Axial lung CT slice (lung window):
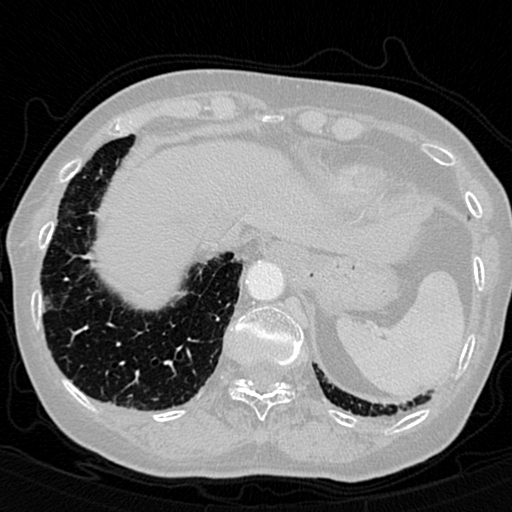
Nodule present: no